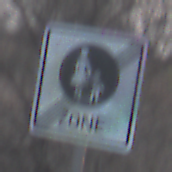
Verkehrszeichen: EndeFussgaengerzone
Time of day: SunriseSunset
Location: Outdoor (Nature)
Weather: Clear
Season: NotSpecified
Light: Natural